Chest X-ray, PA view. Patient: 71 years old, sex M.
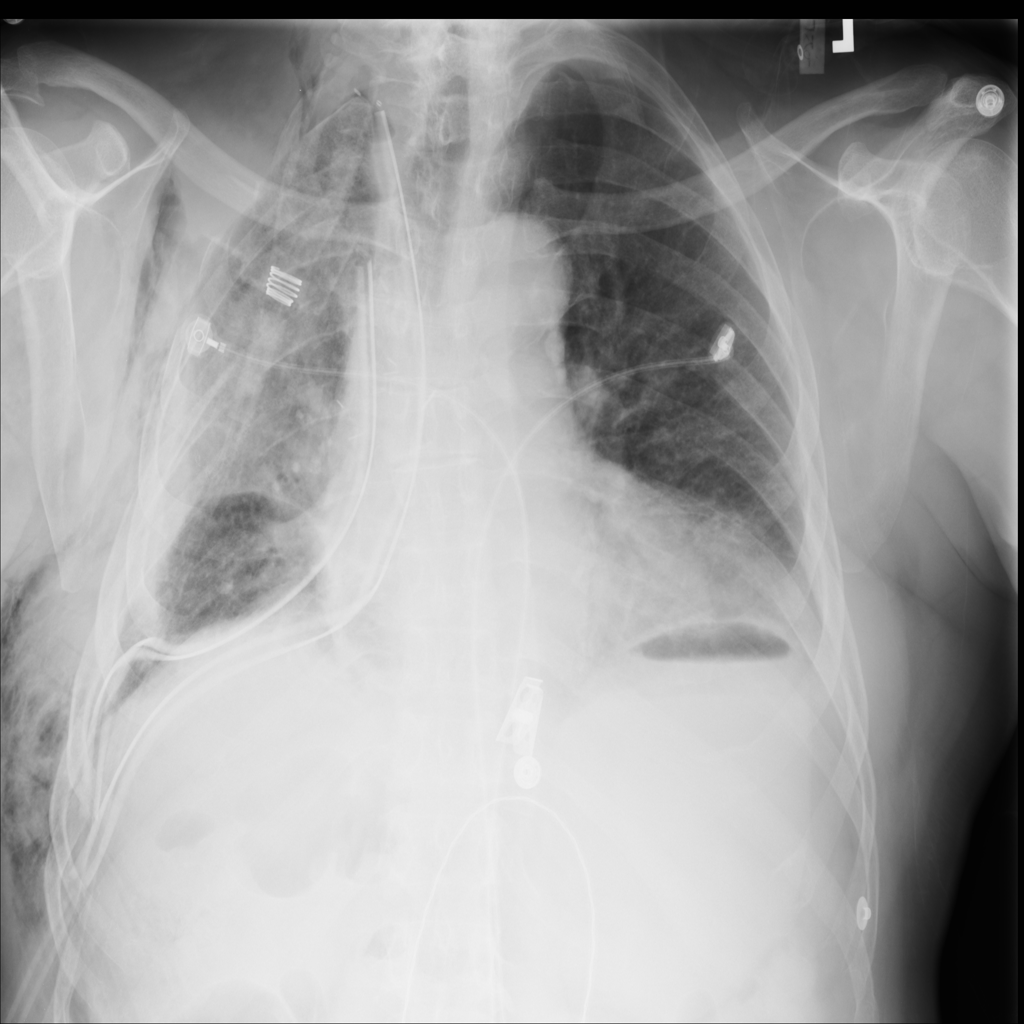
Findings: No Finding